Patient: sex F, age 69
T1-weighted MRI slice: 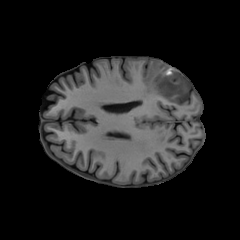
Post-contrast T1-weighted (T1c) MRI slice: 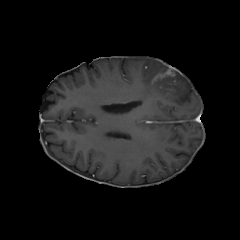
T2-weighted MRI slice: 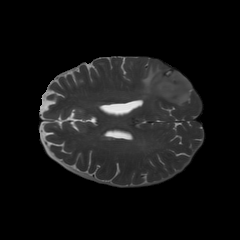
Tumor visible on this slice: yes
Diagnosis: Glioblastoma, IDH-wildtype
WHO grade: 4